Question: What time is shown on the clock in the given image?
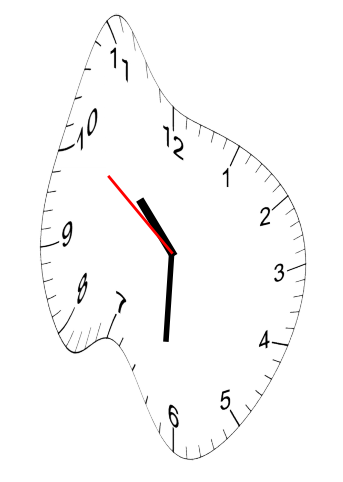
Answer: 10:30:51